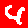
Digit: 4